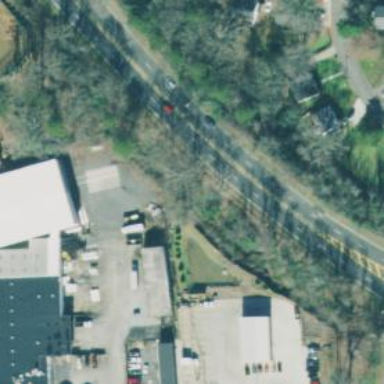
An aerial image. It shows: Asphalt road classified as trunk highway.